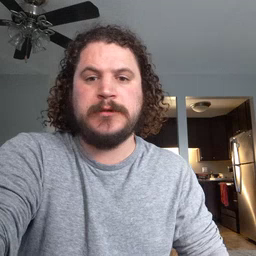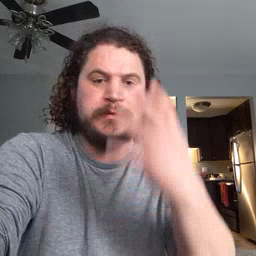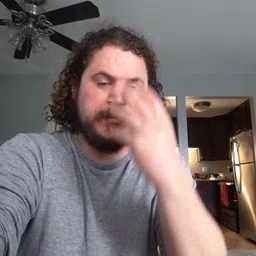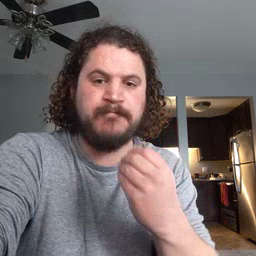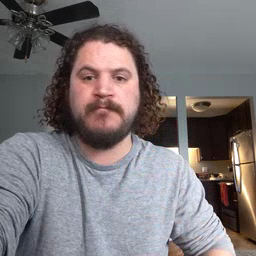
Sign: sleep